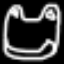
Label: frog